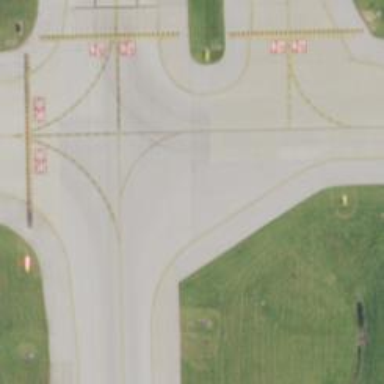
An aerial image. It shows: Image of taxiway at airport.